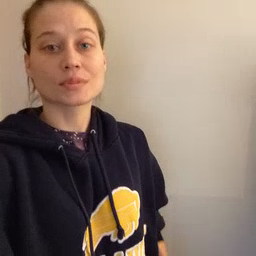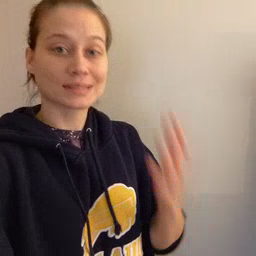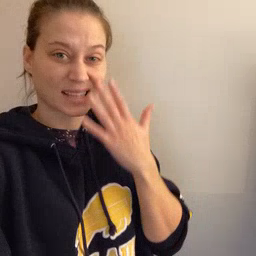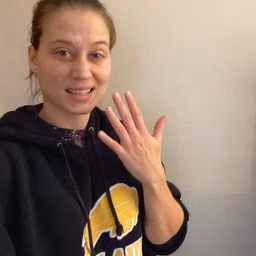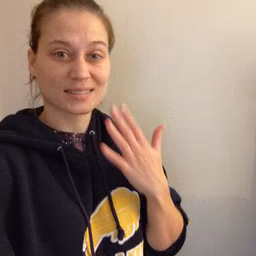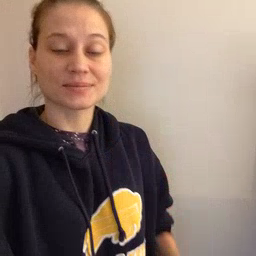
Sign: sad